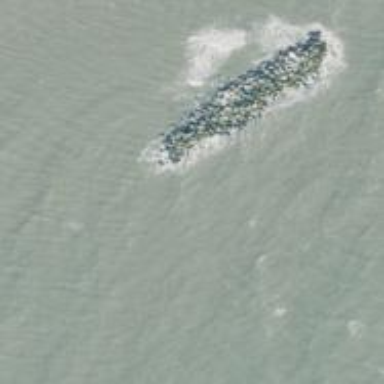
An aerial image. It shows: Breakwater structure.